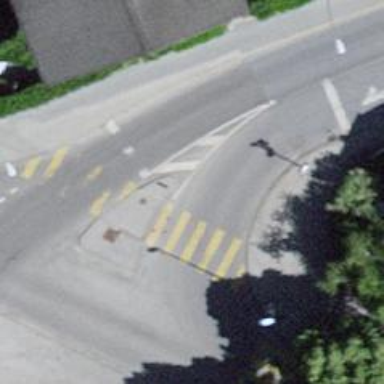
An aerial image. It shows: Crossing with zebra traffic signals.